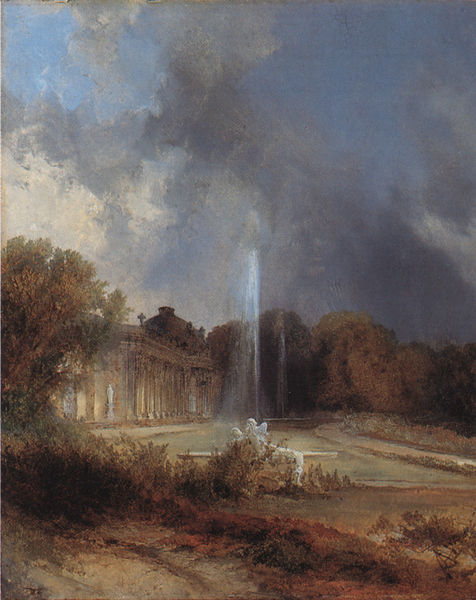
Titel: Schloss Sanssouci
Künstler: Karl Blechen
Standort: Berlin
Institution: Alte Nationalgalerie
Schlagwörter: baum, blau, dunkel, gemälde, gewitter, himmel, laub, schatten, wasser, weiß, wolken, aquarell, bäume, grün, landschaft, ocker, ufer, braun, fenster, grau, hintergrund, licht, marmor, straße, säule, säulen, dach, gebäude, gras, haus, park, parkanlage, rasen, rot, schloss, weg, wiese, wolke, architektur, öl, erde, gräser, natur, sonnenaufgang, wolen, busch, büsche, gebüsch, sträucher, wege, boden, figur, pflanzen, wald, anhöhe, brunnen, bassin, garten, skulptur, springbrunnen, statue, bewölkt, sommer, düster, fassade, abhang, nebel, herbst, figuren, kuppel, unwetter, galerie, loggia, ruine, berlin, kreuz, palast, erdfarben, lichtung, becken, arkaden, villa, schoss, skulpturen, statuen, anwesen, regenwolken, residenz, dramatik, landscahft, erscheinung, fontaine, fontäne, wasserstrahl, tempel, nymphenburg, bepflanzung, orangerie, wasserbecken, säulengang, bauwerk, barockgarten, skultpur, gartenanlage, schlosspark, spritzbrunnen, landschaftsgarten, schlossgarten, gartenkunst, wasserspiel, sommerresidenz, brunnenfigur, sanssouci, landschaftsgartne, fpontänen, beclken, sommergewitter